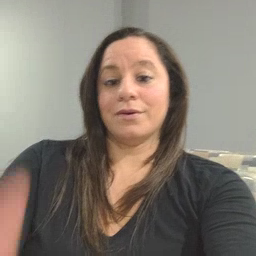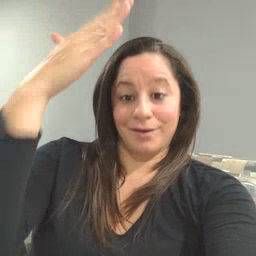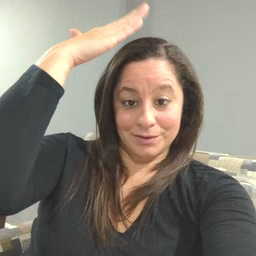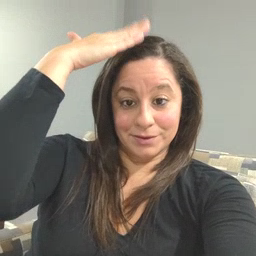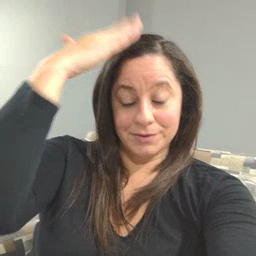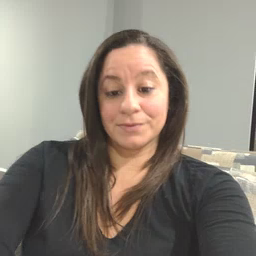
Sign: hat